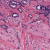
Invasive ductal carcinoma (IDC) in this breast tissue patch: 1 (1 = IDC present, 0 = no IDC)